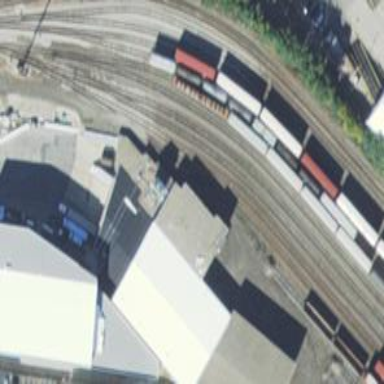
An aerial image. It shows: Railway yard.